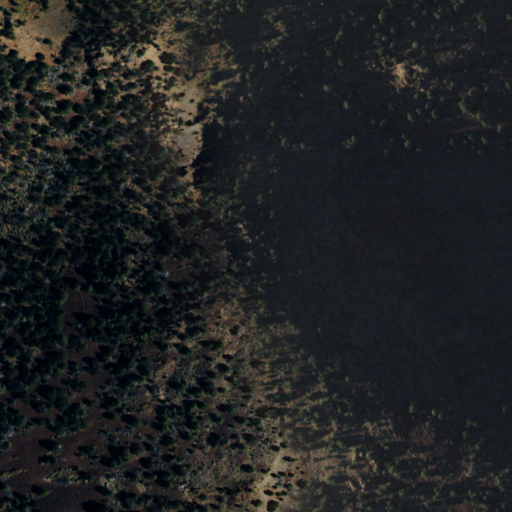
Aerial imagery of mountain in Nevada named Bullion Mountain containing shrub and evergreen forest